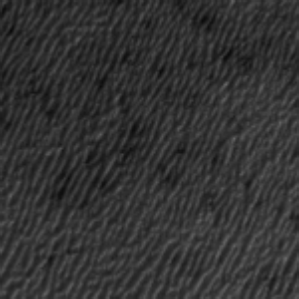
Label: frost